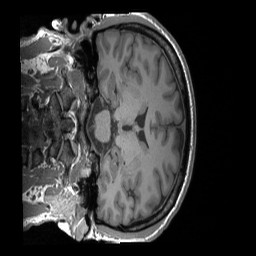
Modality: T1w
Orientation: coronal
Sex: male
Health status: ill
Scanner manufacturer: siemens
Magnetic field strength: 3 T
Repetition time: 1.66 s
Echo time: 0.00254 s